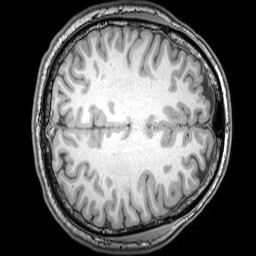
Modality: T1w
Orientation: axial
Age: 22
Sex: male
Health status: healthy
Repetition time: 0.081 s
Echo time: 0.037 s